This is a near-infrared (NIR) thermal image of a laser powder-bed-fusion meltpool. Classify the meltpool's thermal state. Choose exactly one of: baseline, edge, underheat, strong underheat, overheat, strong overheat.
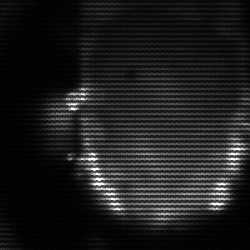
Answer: baseline